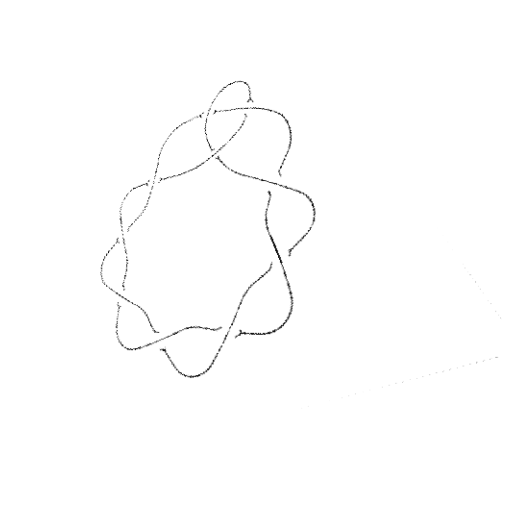
Crossing number: 10